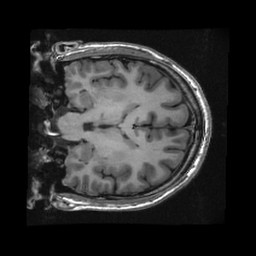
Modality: T1w
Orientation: coronal
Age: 25
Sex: male
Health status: healthy
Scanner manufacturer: ge
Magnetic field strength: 3 T
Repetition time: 0.008372 s
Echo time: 0.003112 s